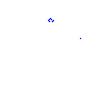
Particle: proton